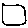
Label: square